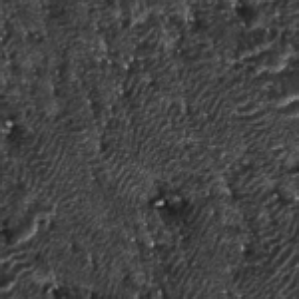
Label: frost